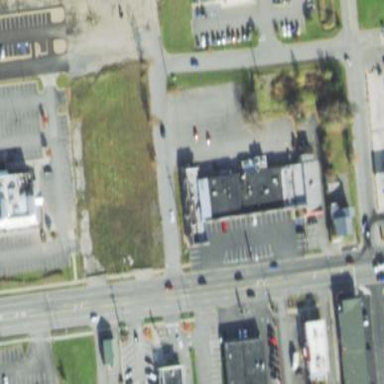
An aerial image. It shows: Retail building.